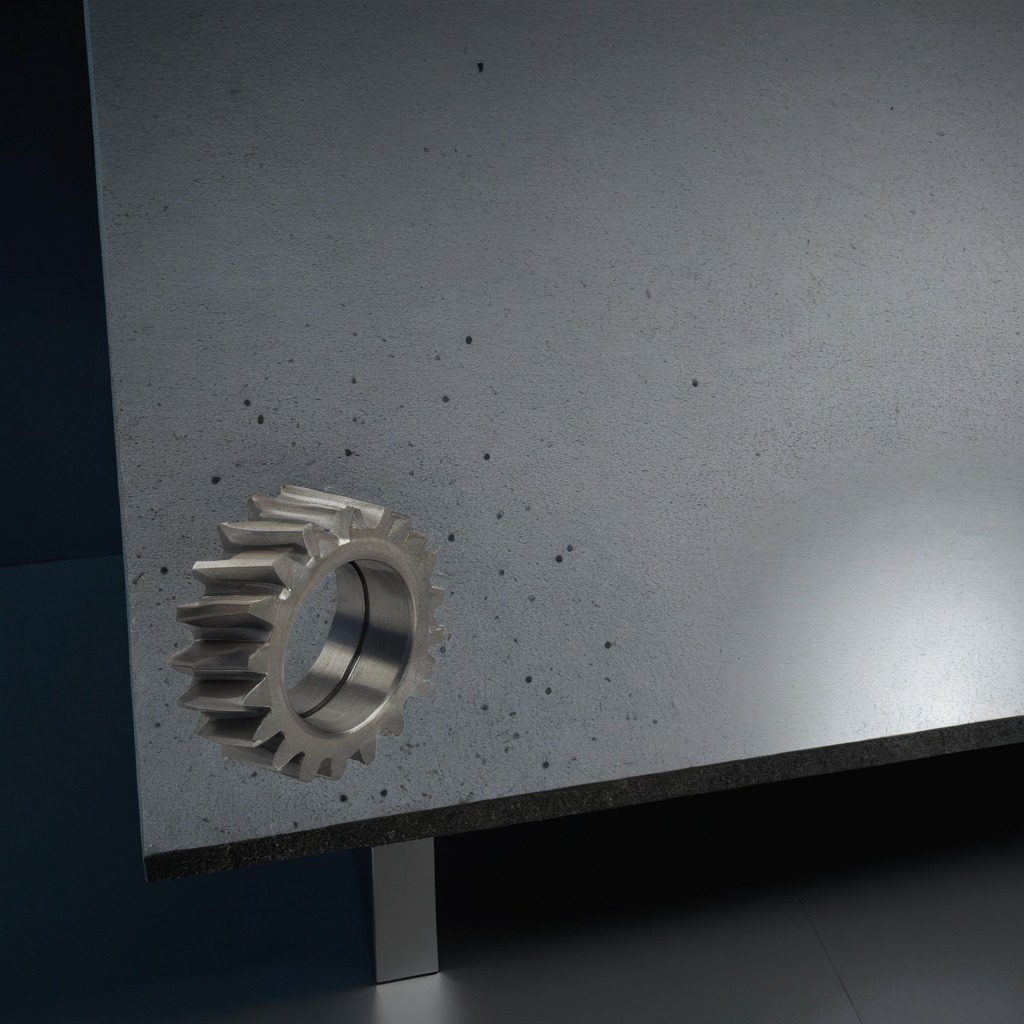
A steel gear with teeth is lying on the clean granite table inside a workshop at night.